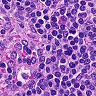
Metastatic tissue present: no